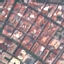
Land use / land cover: Residential